Interaction volume radius: 5 \u00c5
Interaction volume height: 30 \u00c5
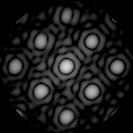
Disorder parameter: 0.05895